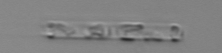
Label: Cerataulina_pelagica